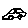
Label: car